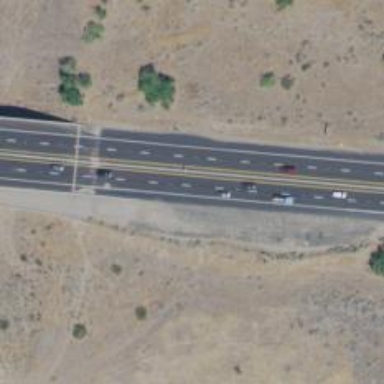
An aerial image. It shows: Trunk highway with expressway features.